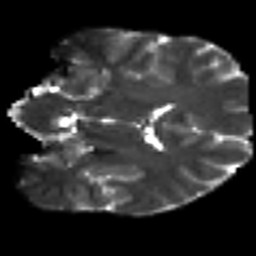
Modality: T2w
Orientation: coronal
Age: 21
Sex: female
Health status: ill
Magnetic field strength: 3 T
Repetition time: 8.4 s
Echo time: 0.0926 s